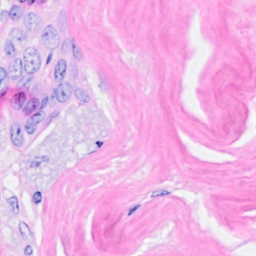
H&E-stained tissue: Breast